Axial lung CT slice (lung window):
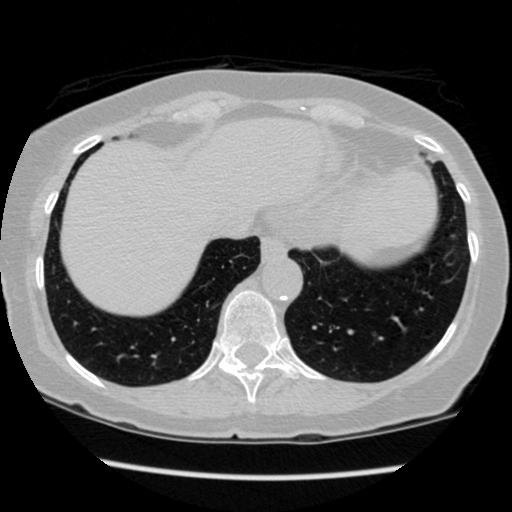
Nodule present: no